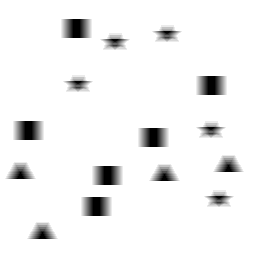
Squares: 6
Triangles: 4
Stars: 5
Total shapes: 15